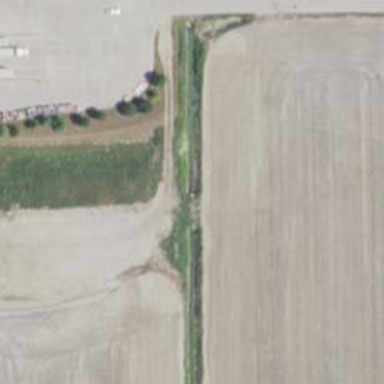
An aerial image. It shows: Culvert tunnel.